Question: I have customized the 'UIViews' by adding images to make it look like radio button or check boxes, but for my spec I want to make the 'UIAlertView' look like this...

Can anyone suggest how to do this?
Thanks!
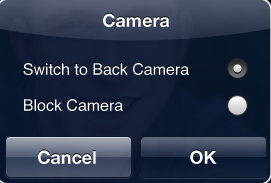
Answer: There's <URL> that lets you create custom alerts and action sheets. Might be a good way to start.